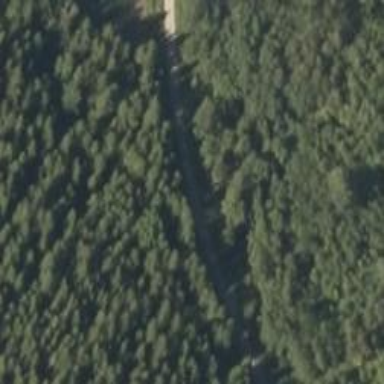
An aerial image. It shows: Unclassified road.